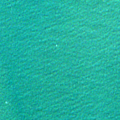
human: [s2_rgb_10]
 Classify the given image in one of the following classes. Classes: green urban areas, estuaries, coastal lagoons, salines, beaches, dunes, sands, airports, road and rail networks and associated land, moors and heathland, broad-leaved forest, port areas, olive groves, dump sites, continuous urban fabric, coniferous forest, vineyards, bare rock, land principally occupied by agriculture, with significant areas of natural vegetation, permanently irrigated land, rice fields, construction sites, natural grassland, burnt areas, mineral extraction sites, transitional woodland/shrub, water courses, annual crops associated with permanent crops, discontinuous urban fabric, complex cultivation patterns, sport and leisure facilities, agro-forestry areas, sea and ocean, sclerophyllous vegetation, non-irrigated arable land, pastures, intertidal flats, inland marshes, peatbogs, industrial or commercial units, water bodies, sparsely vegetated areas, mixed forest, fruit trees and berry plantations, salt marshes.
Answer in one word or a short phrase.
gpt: sea and ocean